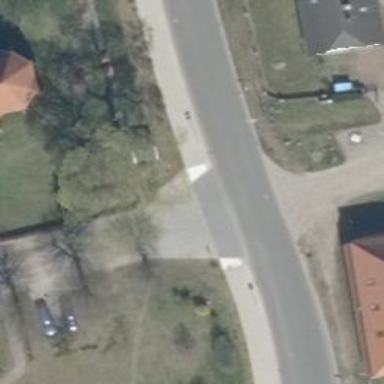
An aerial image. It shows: Emergency access point on the road.